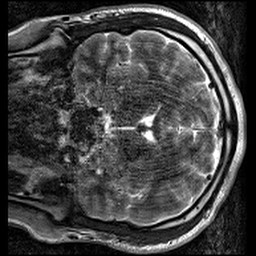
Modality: T2w
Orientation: coronal
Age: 26
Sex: male